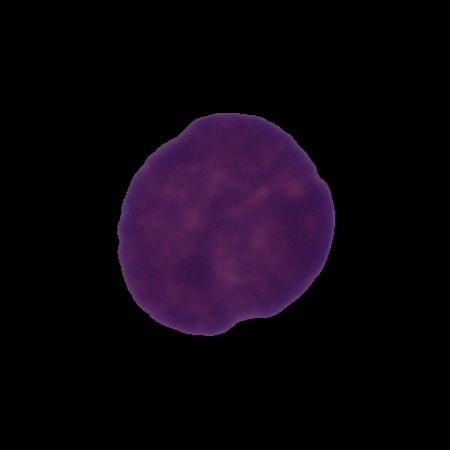
Label: cancer